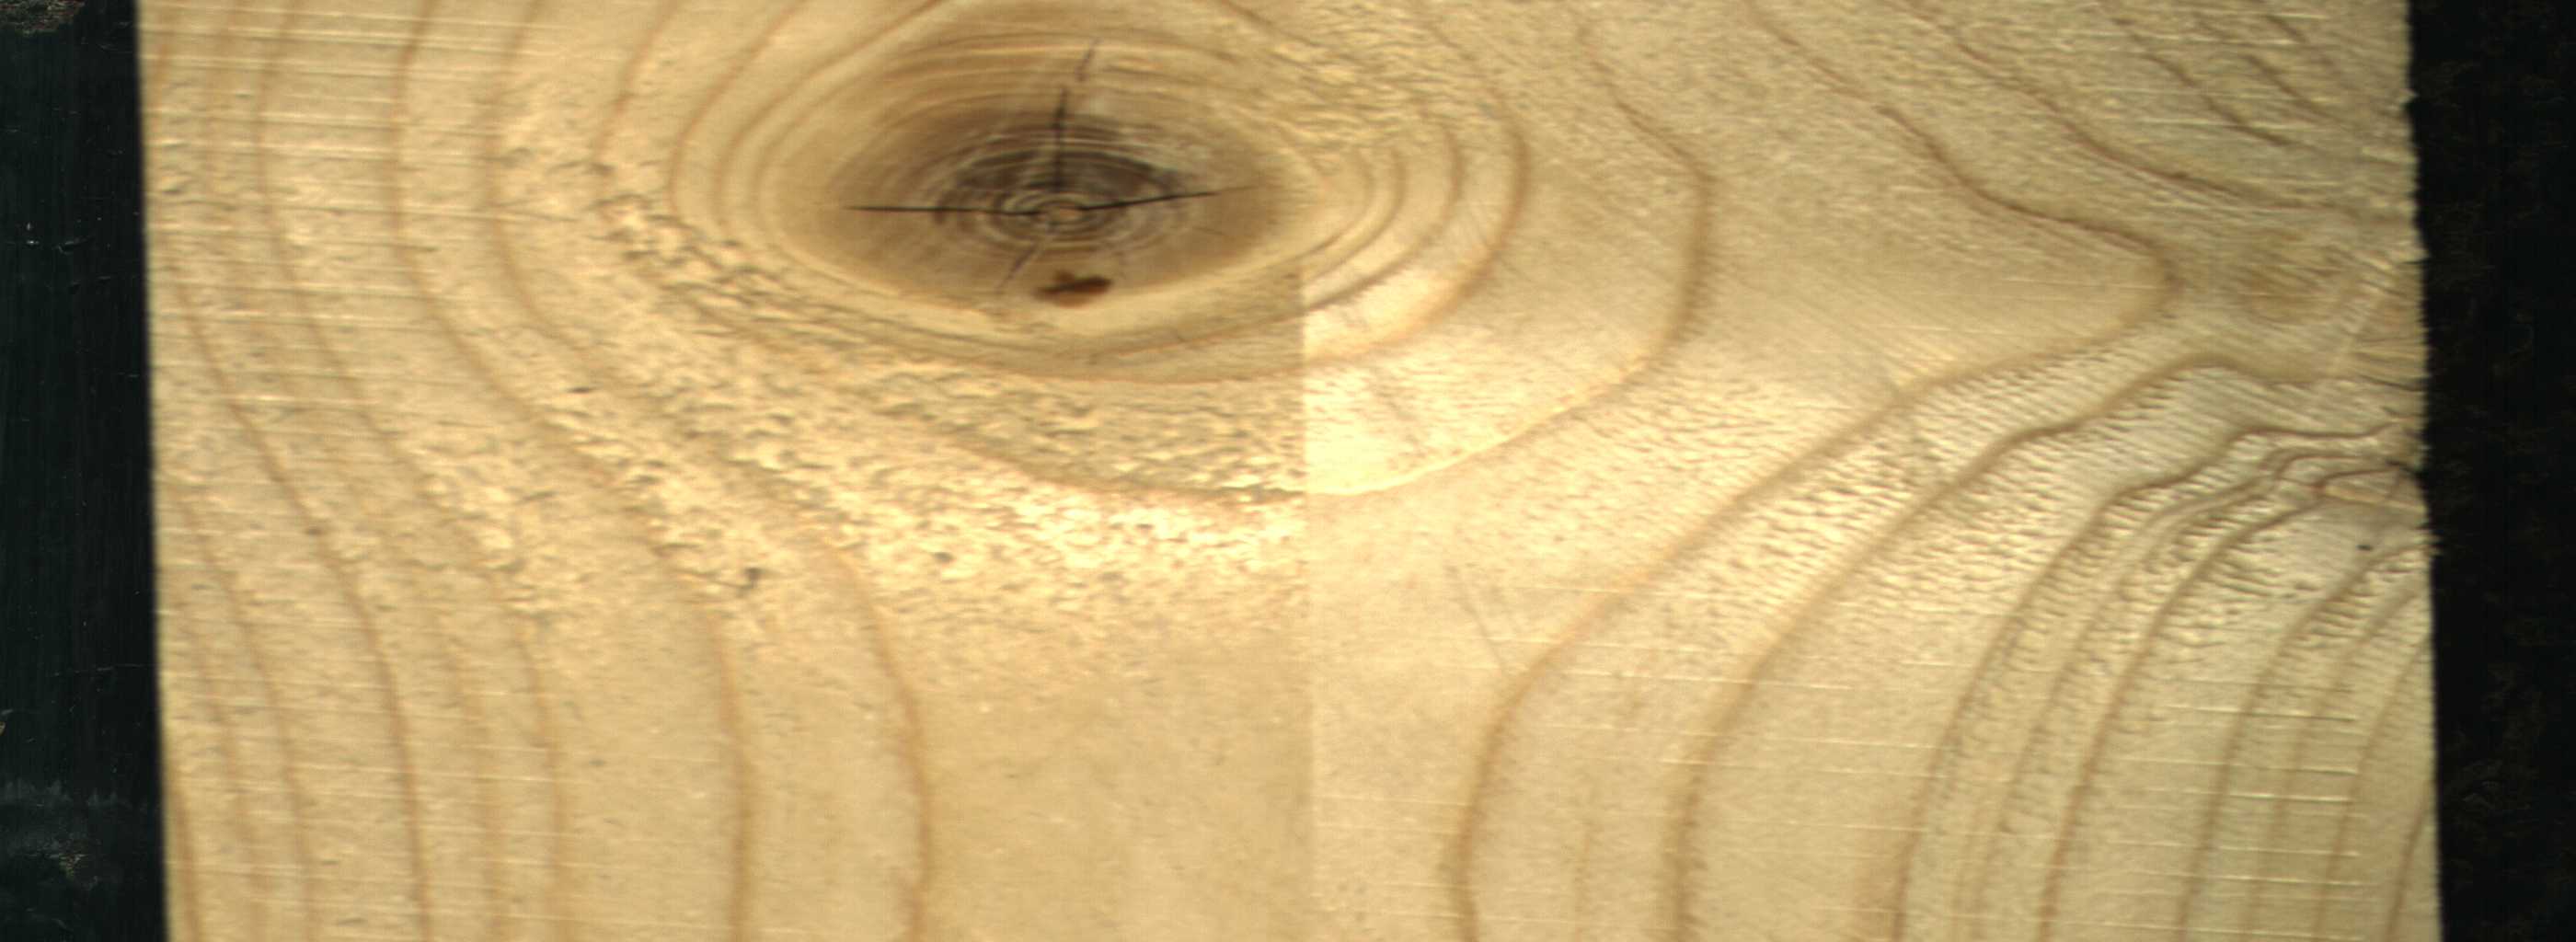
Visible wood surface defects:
knot_with_crack